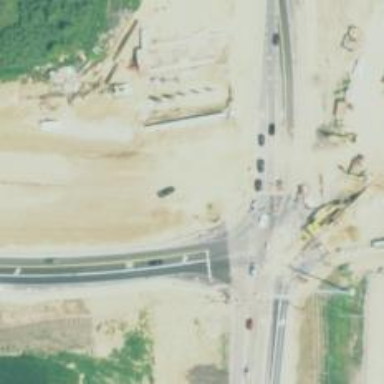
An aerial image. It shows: Secondary link road.